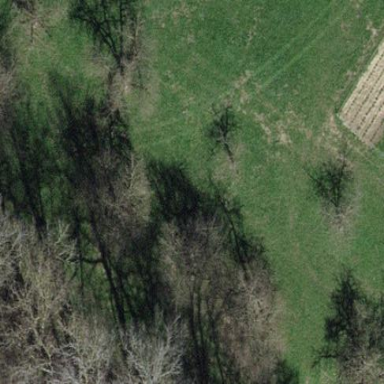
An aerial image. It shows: Orchard.